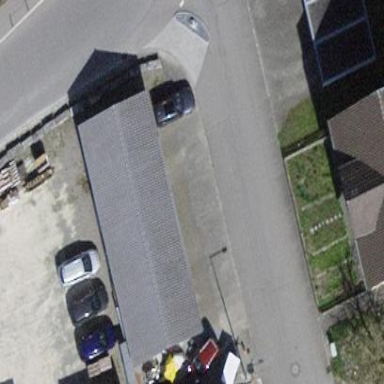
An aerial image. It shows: Building with tile roof.